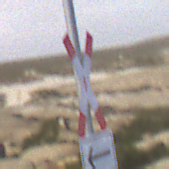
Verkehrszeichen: Andreaskreuz
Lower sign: RichtungsangabeDurchPfeile1
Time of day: Midday
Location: Outdoor (Nature)
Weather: PartlyCloudy
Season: NotSpecified
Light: Natural